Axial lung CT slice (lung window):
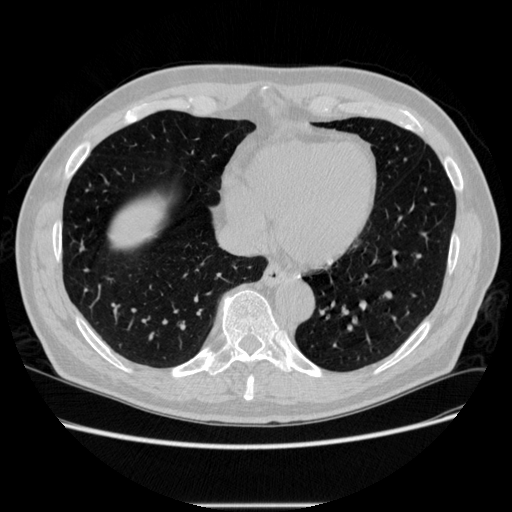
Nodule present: no